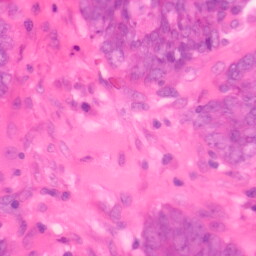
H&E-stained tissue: Colon